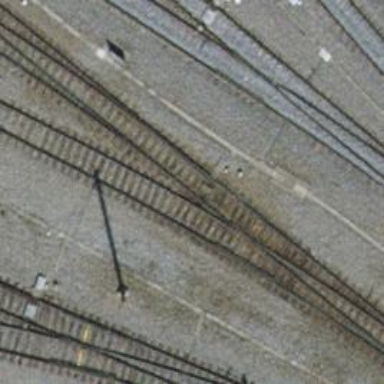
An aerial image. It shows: Single-track electrified railway service yard with contact line for trains.